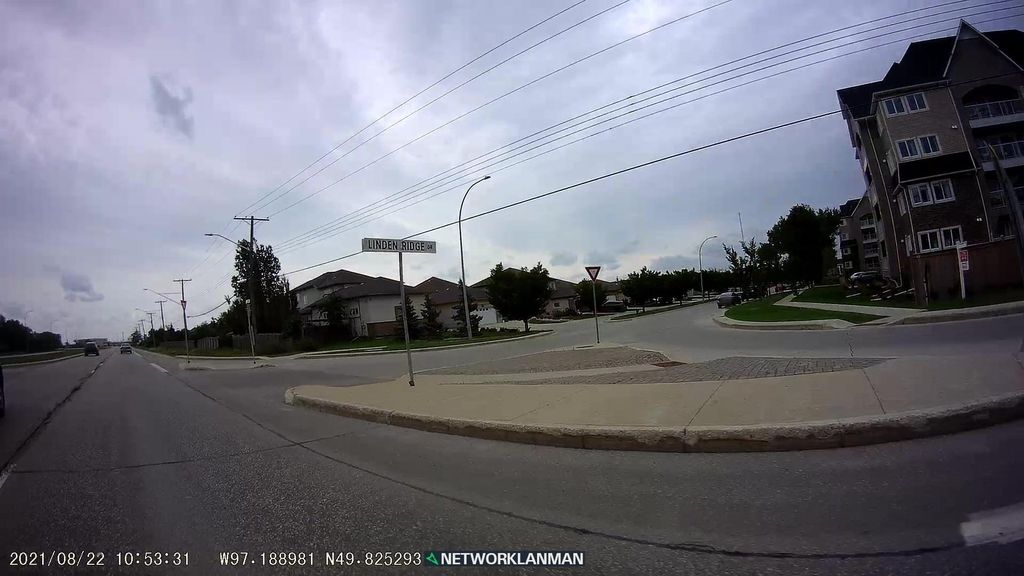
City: winnipeg